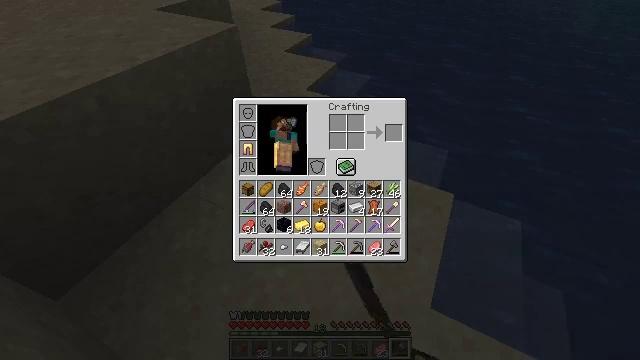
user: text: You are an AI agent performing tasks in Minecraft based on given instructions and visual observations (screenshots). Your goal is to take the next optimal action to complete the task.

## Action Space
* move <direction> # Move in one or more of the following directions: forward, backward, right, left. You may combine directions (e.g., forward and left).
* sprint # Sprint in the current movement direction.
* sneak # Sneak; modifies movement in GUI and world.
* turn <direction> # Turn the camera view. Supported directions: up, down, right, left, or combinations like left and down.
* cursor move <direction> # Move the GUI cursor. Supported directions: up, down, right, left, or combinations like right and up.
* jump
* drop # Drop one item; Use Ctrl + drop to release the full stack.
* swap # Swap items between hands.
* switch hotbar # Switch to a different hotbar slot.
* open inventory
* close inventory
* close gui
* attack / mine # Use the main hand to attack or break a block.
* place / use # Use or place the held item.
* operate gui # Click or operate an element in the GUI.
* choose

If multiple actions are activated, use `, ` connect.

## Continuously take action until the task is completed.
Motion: motion action
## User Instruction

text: Drop a pufferfish.
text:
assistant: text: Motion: no_op